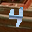
Label: 4